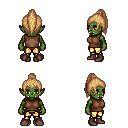
a pixel art fantasy rpg character, female body template, orc, green skin, brown sleeveless shirt, gold greaves, light blonde long topknot hairstyle, maroon shoes, four views (front, back, left, right), 2x2 character sprite sheet, small pixel art, hard edges, no anti-aliasing